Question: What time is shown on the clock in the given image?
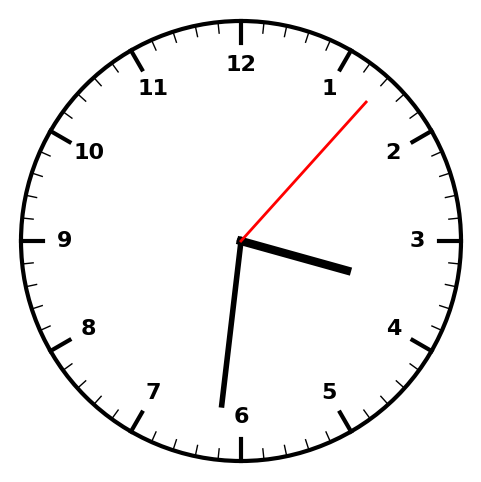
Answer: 03:31:07